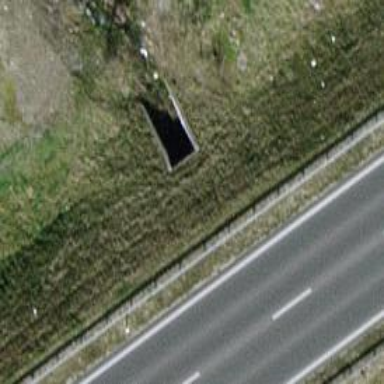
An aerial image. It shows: Ditch passing through tunnel.